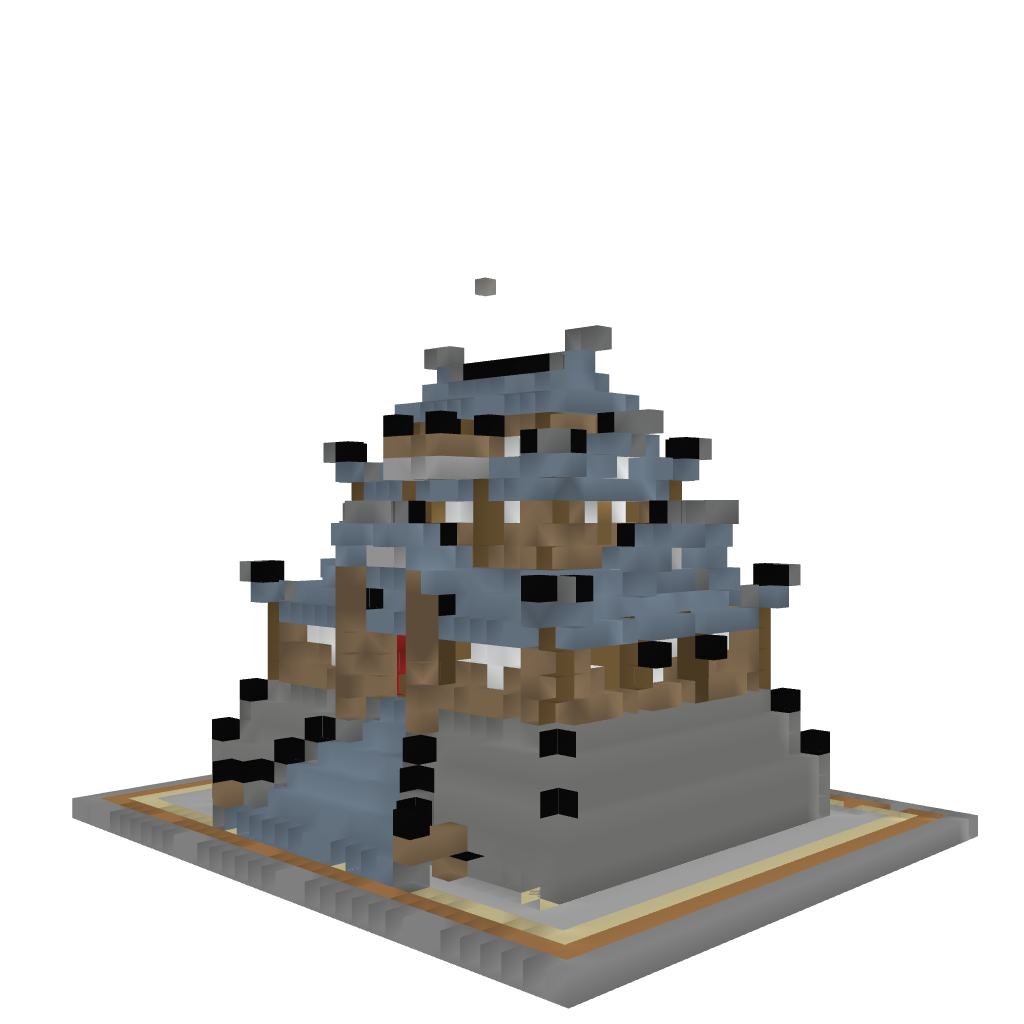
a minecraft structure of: Supreme Class Asian Style House